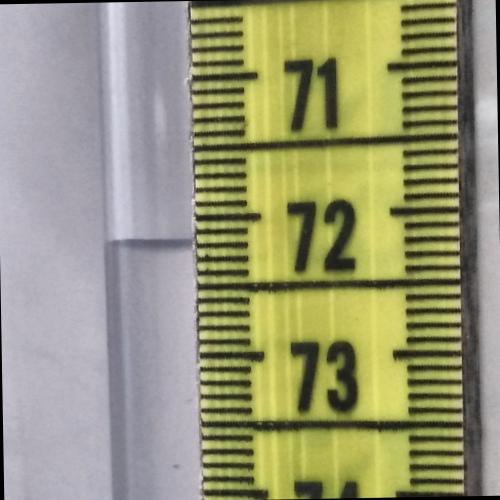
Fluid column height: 72.2 cm